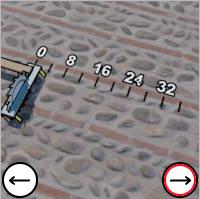
Task: length
Answer: 0
First scale value: 8.0